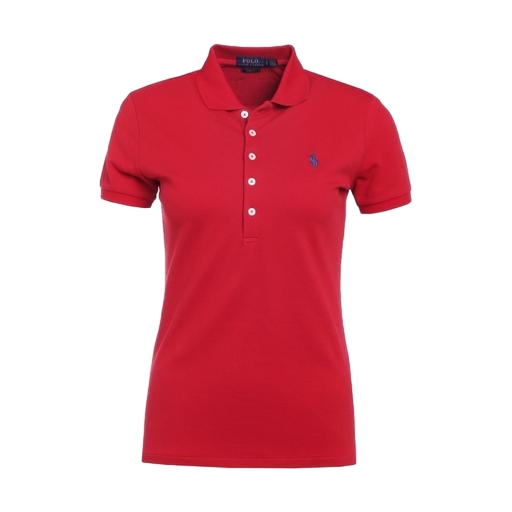
red skinny-fit stretch polo shirt, skinny-fit stretch polo shirt, skinny-fit polo shirt, white background